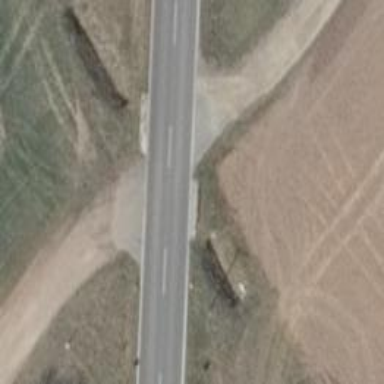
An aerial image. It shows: Primary road with asphalt surface.